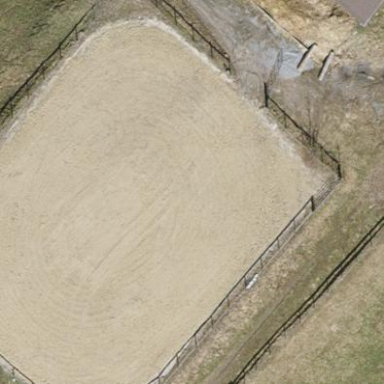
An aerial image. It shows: Equestrian pitch for leisure land use.